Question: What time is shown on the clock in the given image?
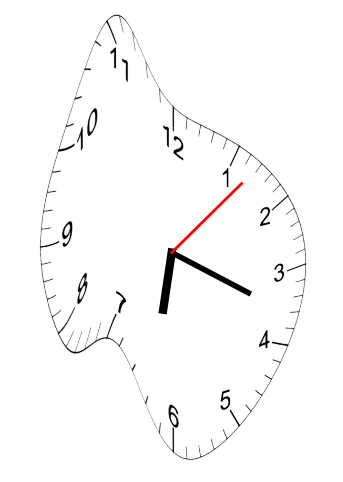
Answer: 06:18:07